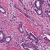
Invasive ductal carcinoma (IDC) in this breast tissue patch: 1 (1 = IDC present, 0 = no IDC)